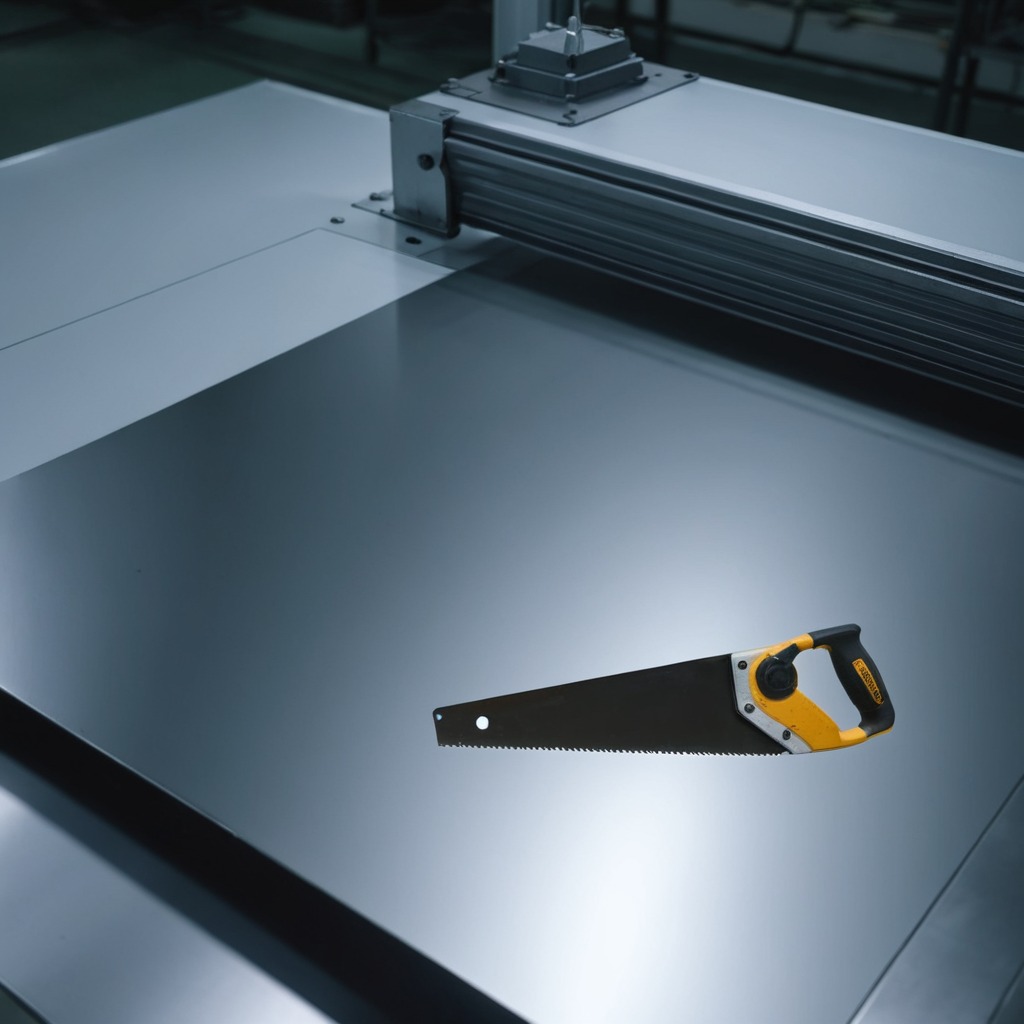
A handheld metal saw is lying on the metal table in a machine shop under fluorescent lights.